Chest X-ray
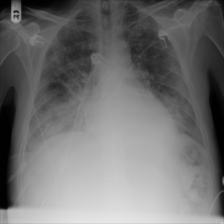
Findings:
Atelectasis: negative
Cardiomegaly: negative
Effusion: negative
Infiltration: positive
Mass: negative
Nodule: negative
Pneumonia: negative
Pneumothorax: negative
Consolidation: negative
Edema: negative
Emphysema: negative
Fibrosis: negative
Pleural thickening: negative
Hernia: negative